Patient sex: F
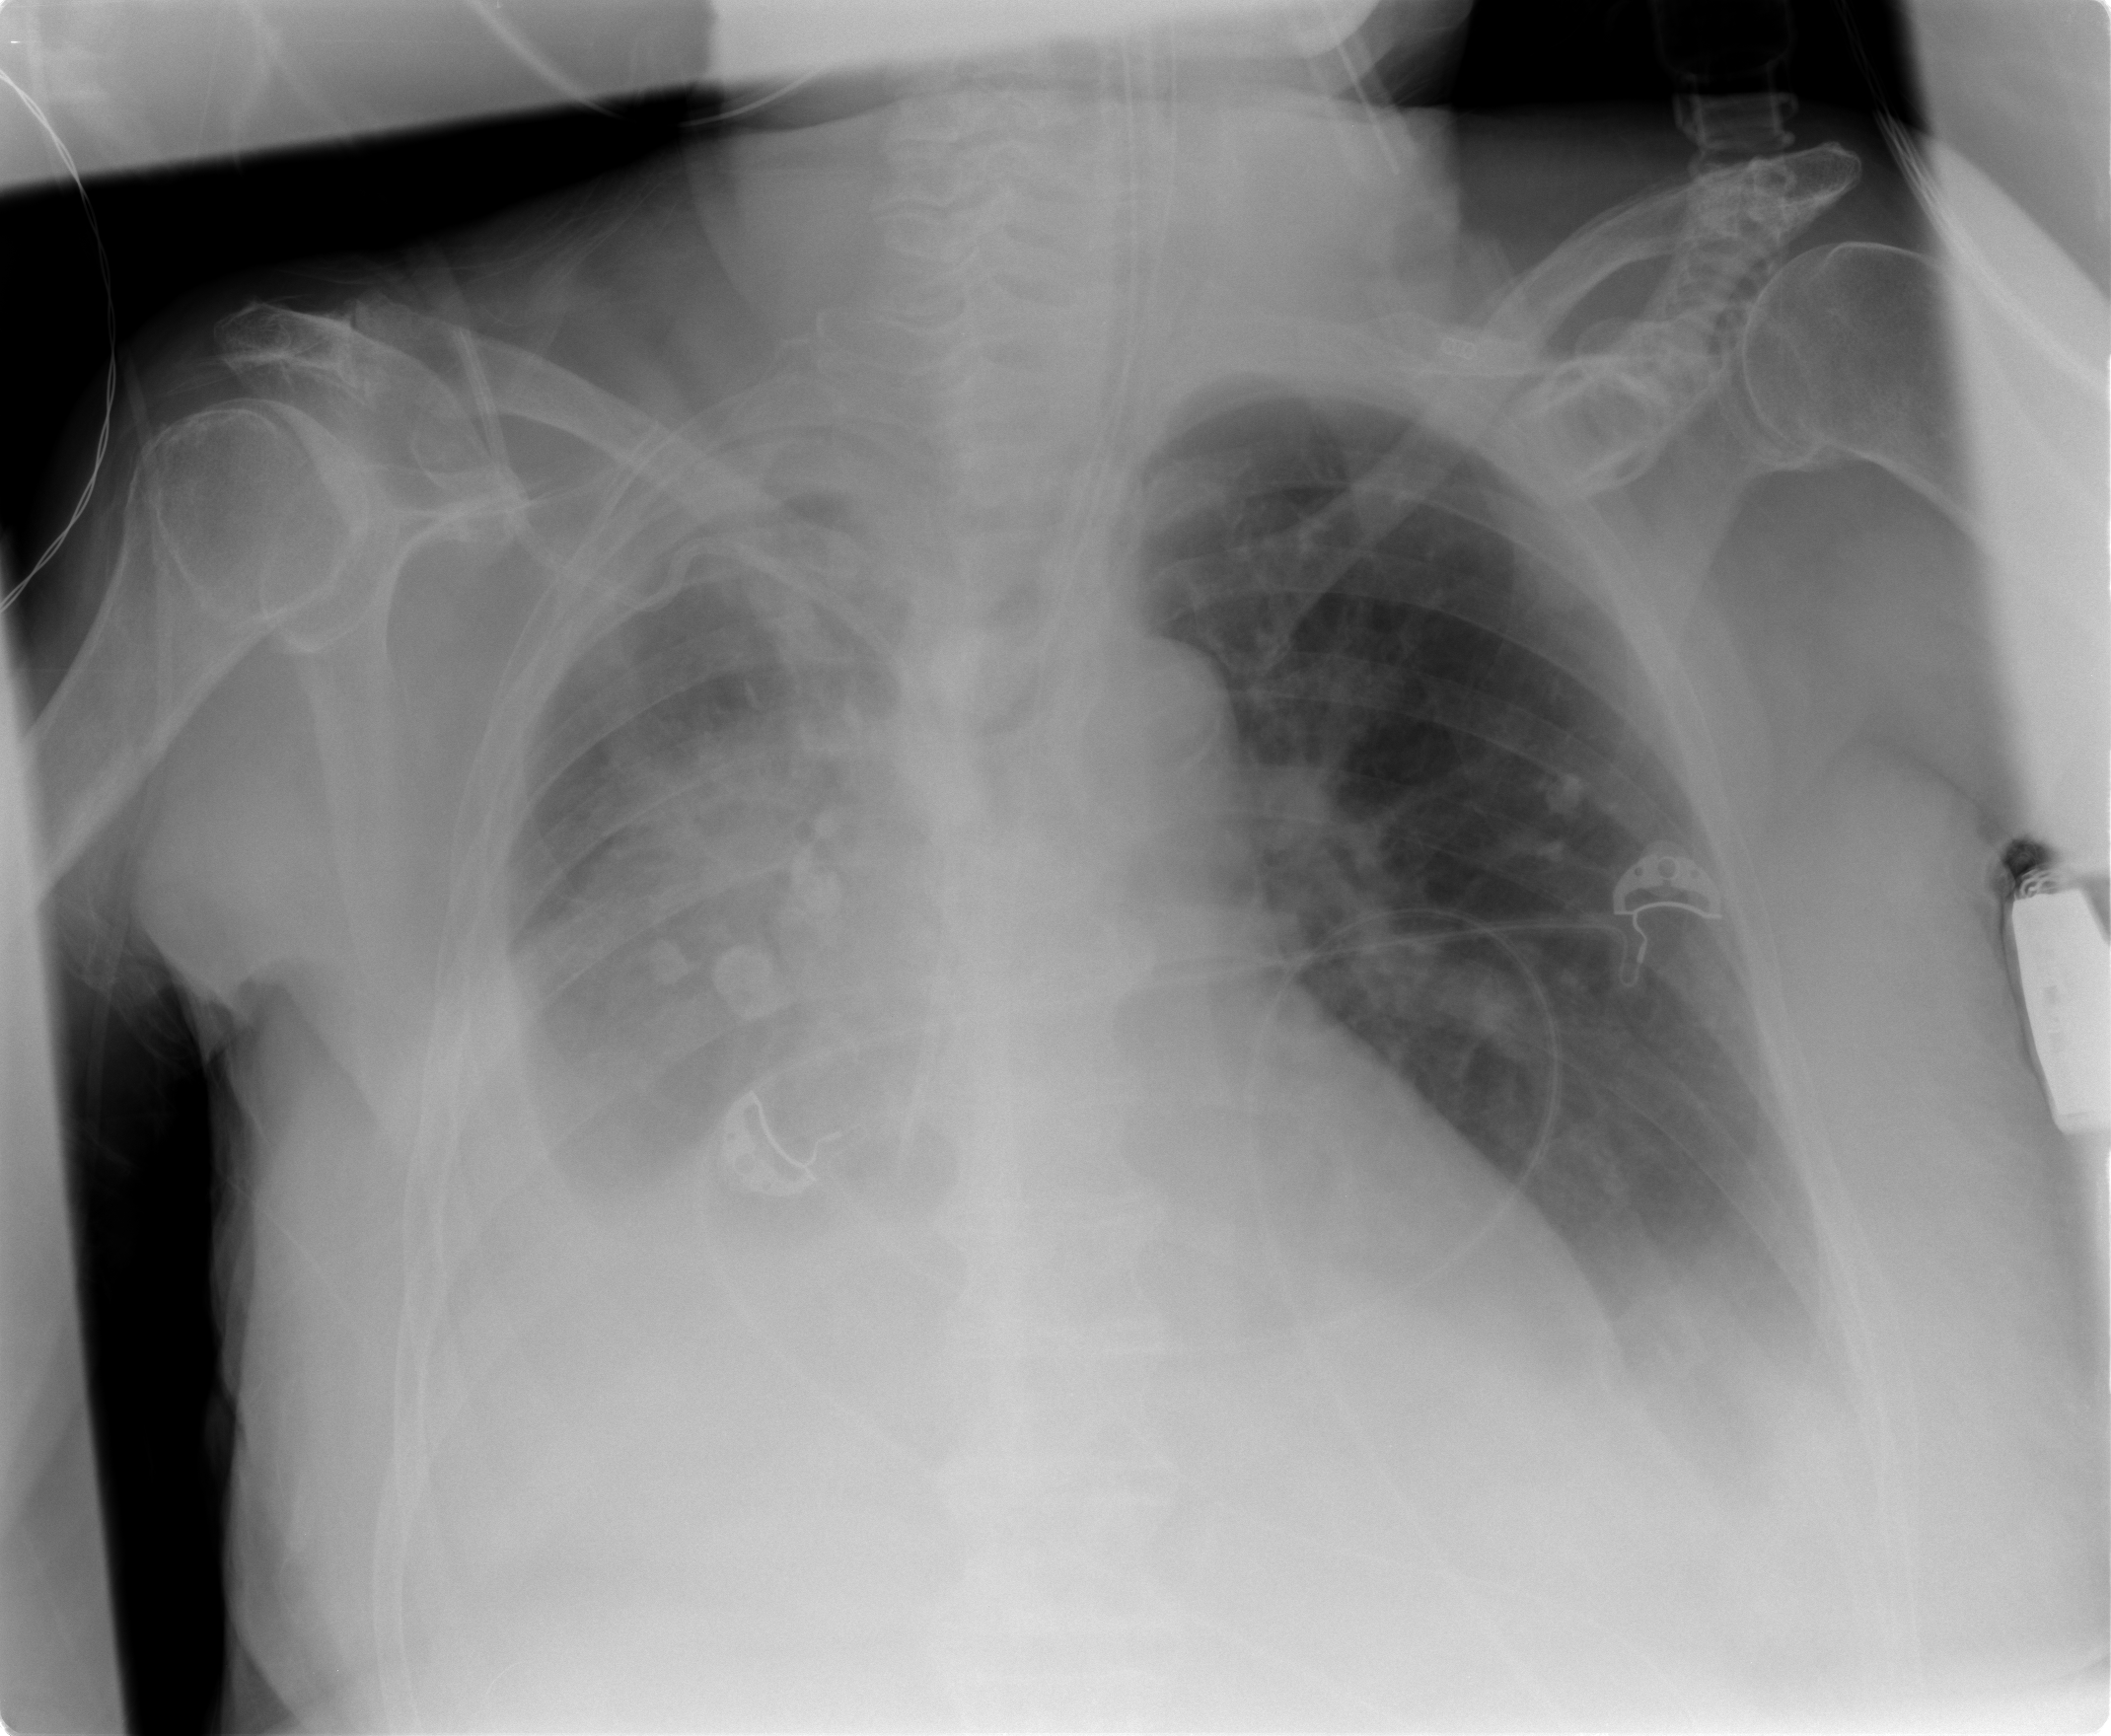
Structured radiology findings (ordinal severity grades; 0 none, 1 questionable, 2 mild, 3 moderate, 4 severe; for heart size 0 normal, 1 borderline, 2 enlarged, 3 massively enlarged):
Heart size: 2
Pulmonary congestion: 0
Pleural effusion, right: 3
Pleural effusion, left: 2
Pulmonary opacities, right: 3
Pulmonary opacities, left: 0
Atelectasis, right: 3
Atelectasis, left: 2